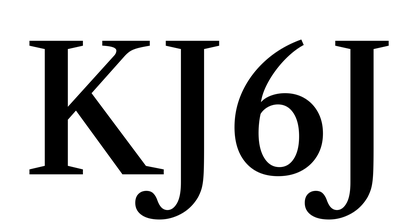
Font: LibreCaslonText_Medium